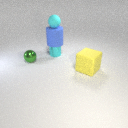
large blue rubber cylinder above small cyan metal cylinder